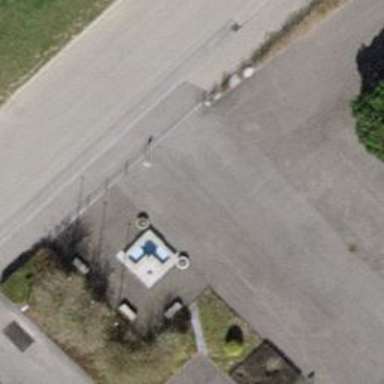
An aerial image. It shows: Fountain.